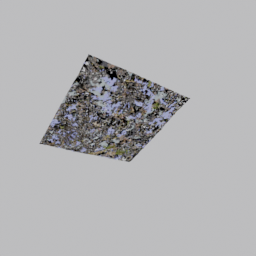
Label: nature